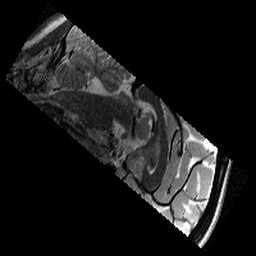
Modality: T2w
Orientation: sagittal
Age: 11
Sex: female
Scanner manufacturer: siemens
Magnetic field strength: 3 T
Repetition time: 9.23 s
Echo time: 0.067 s